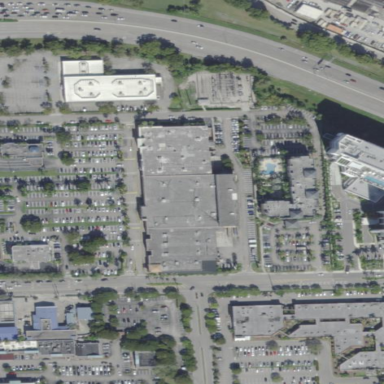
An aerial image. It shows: Retail building that is part of mall.